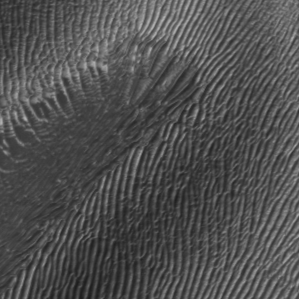
Label: frost